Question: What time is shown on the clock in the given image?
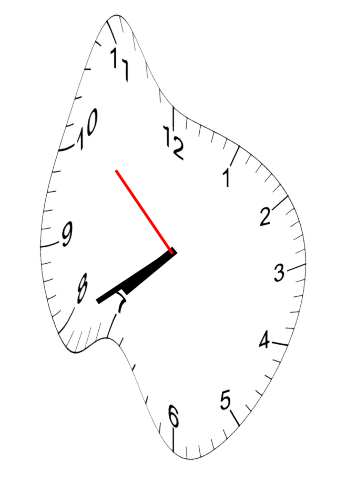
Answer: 07:39:52